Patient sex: F
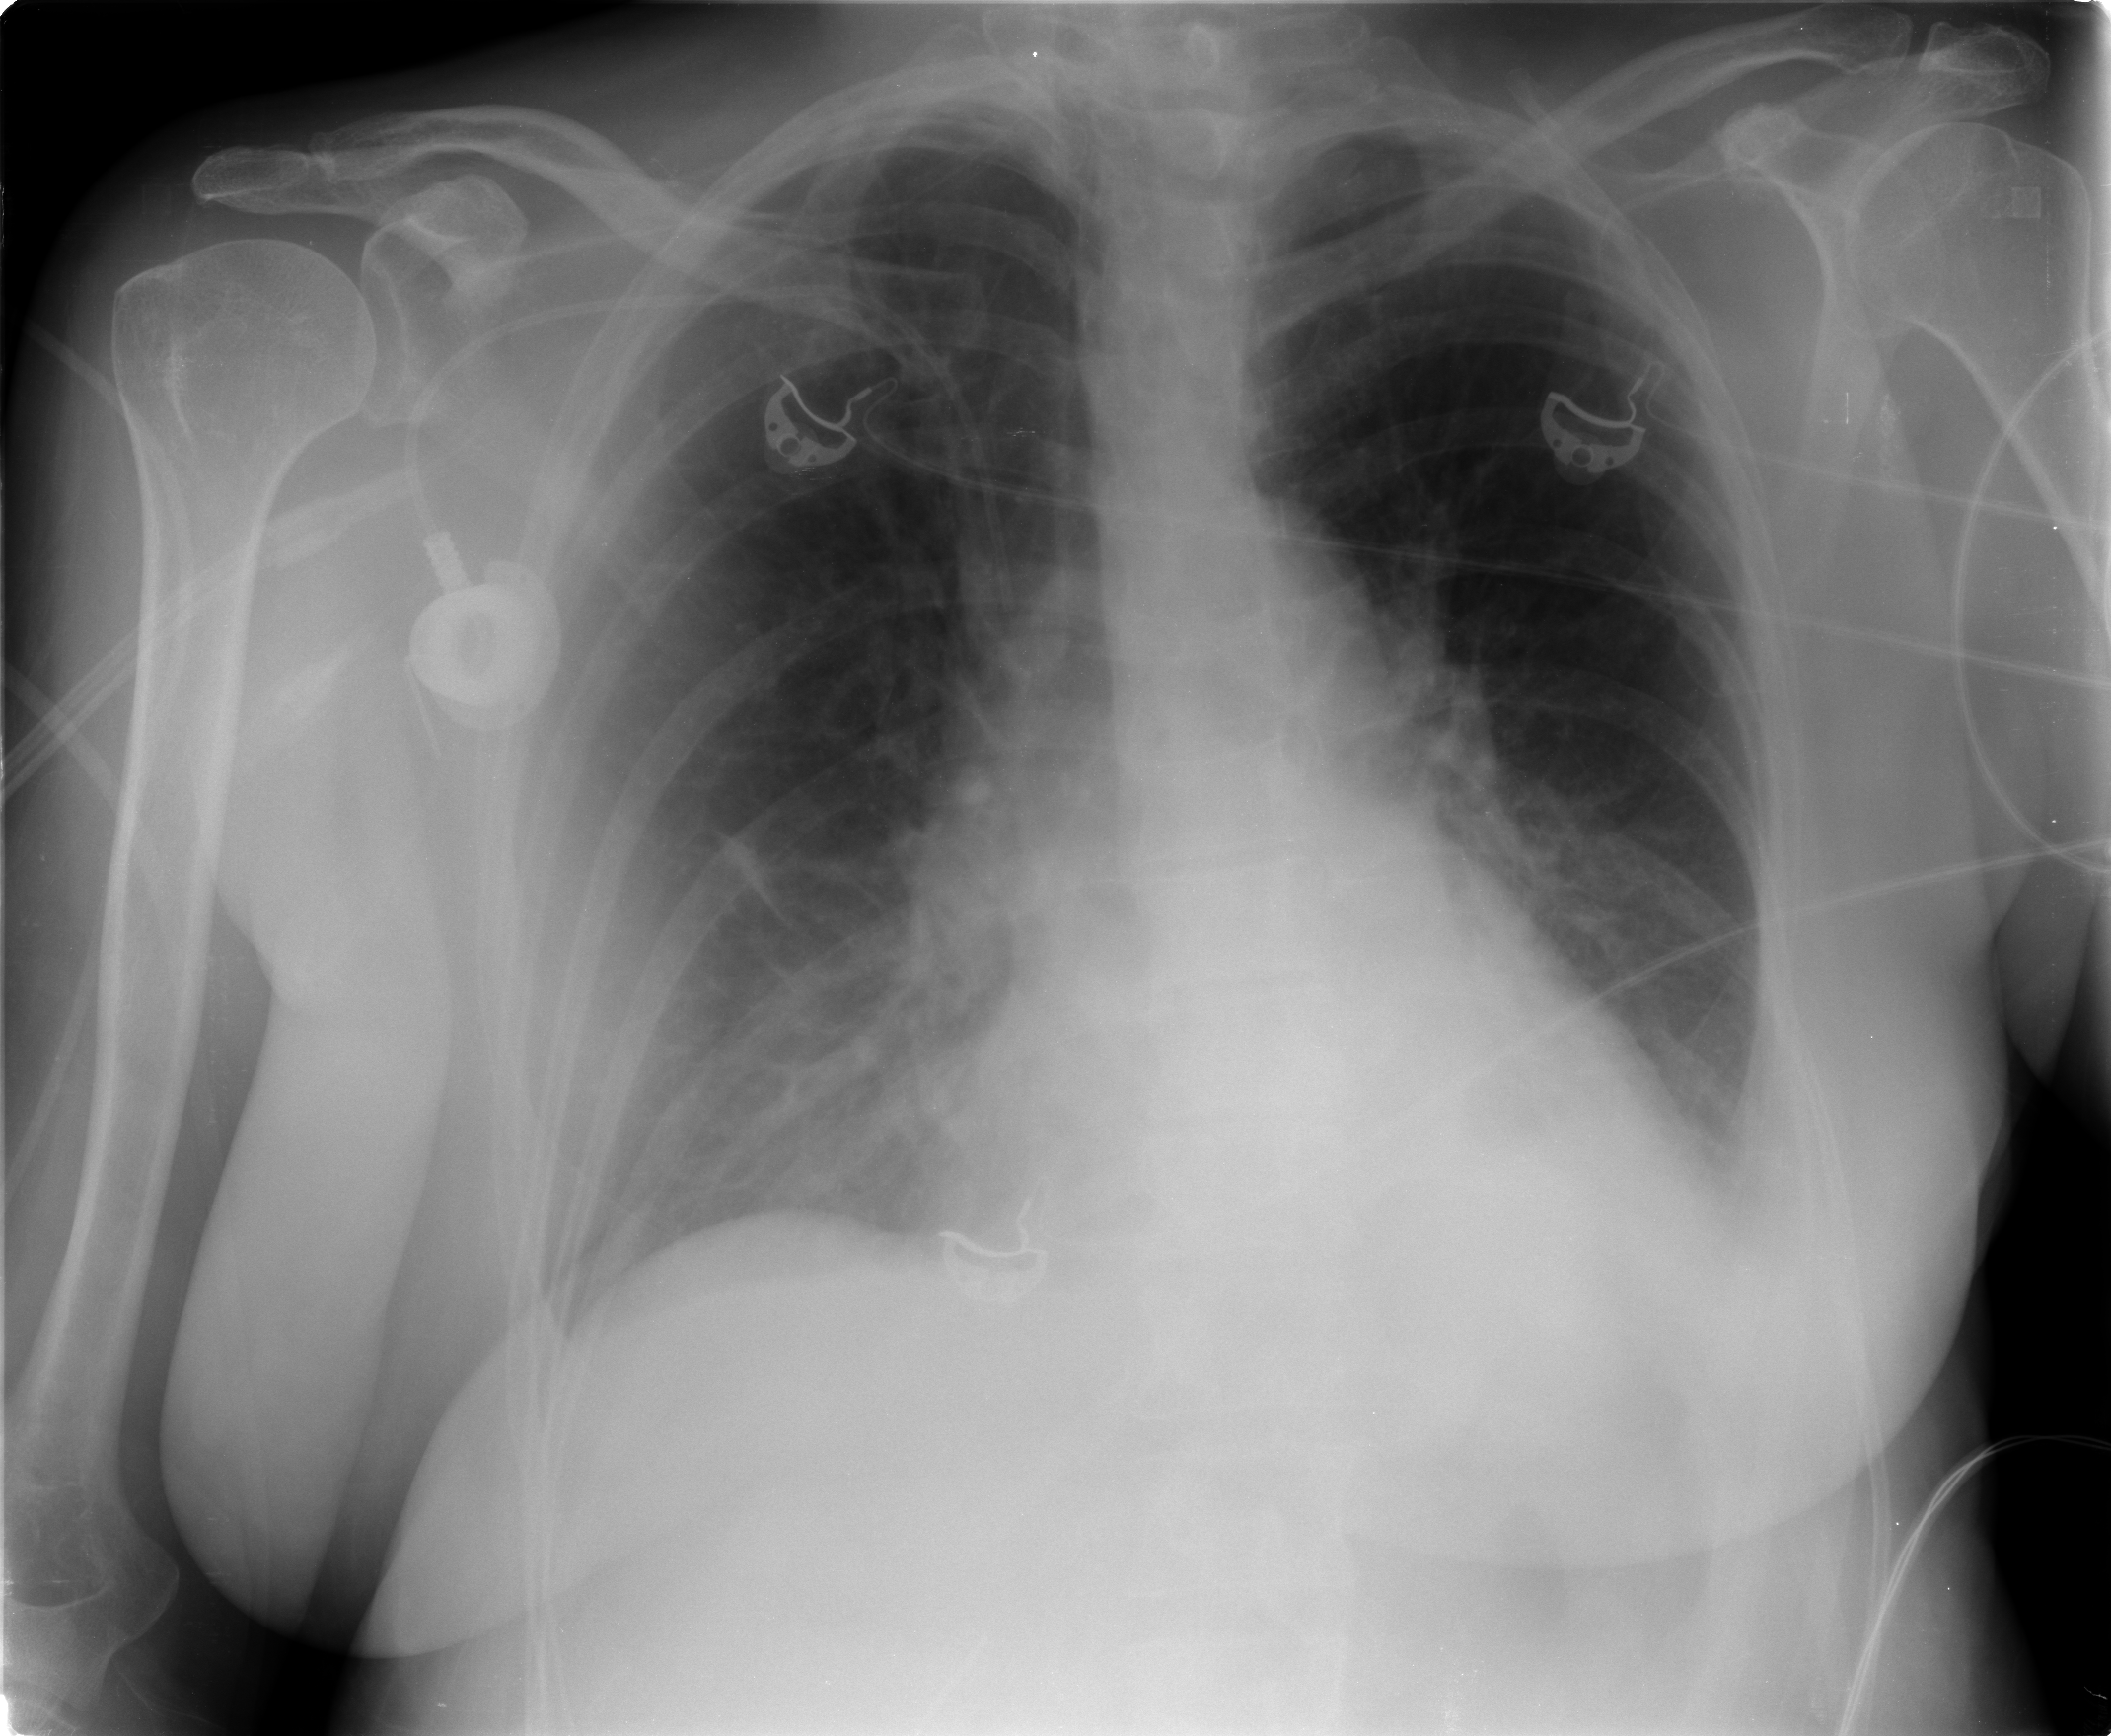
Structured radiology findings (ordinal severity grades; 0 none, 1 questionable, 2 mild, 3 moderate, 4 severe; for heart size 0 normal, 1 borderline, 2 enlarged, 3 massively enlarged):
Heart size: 0
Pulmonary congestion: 2
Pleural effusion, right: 1
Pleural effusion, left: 2
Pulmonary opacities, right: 0
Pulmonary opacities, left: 0
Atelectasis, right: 2
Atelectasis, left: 2